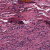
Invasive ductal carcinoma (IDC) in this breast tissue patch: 0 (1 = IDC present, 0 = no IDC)